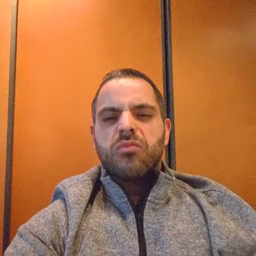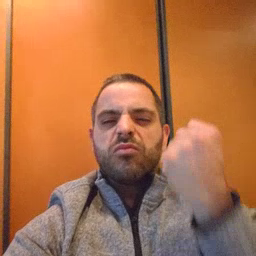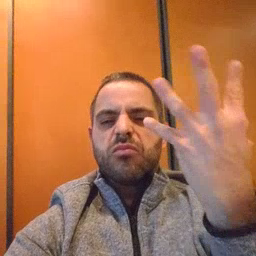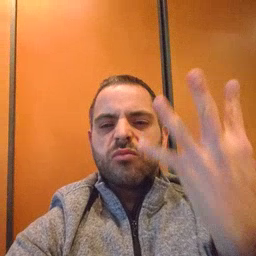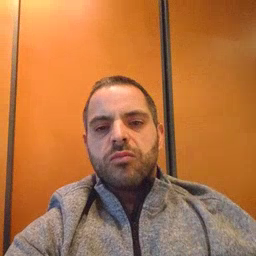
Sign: many